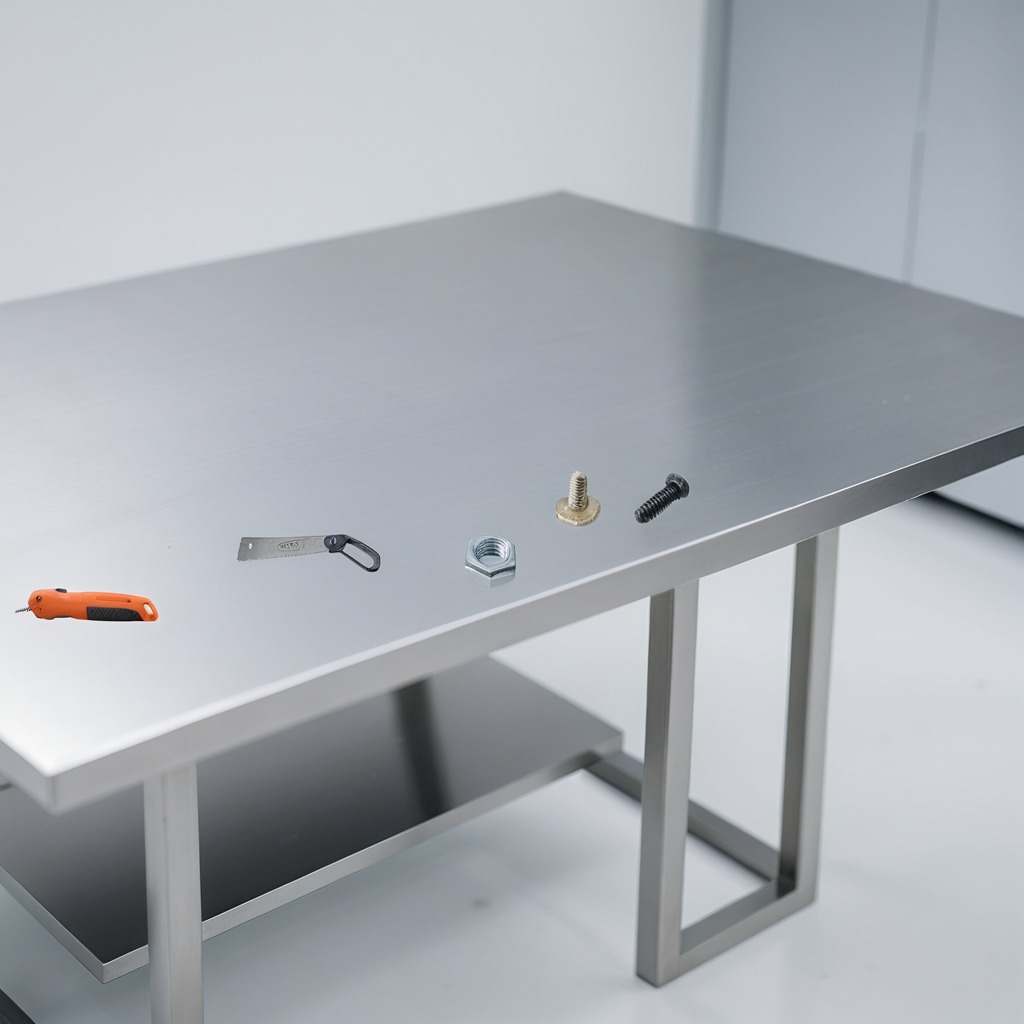
A metal nut, a metal screw, a metal saw, and a metal nut are lying on a stainless steel table in a high-end prototyping lab.